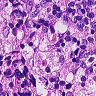
Metastatic tissue present: no